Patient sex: M
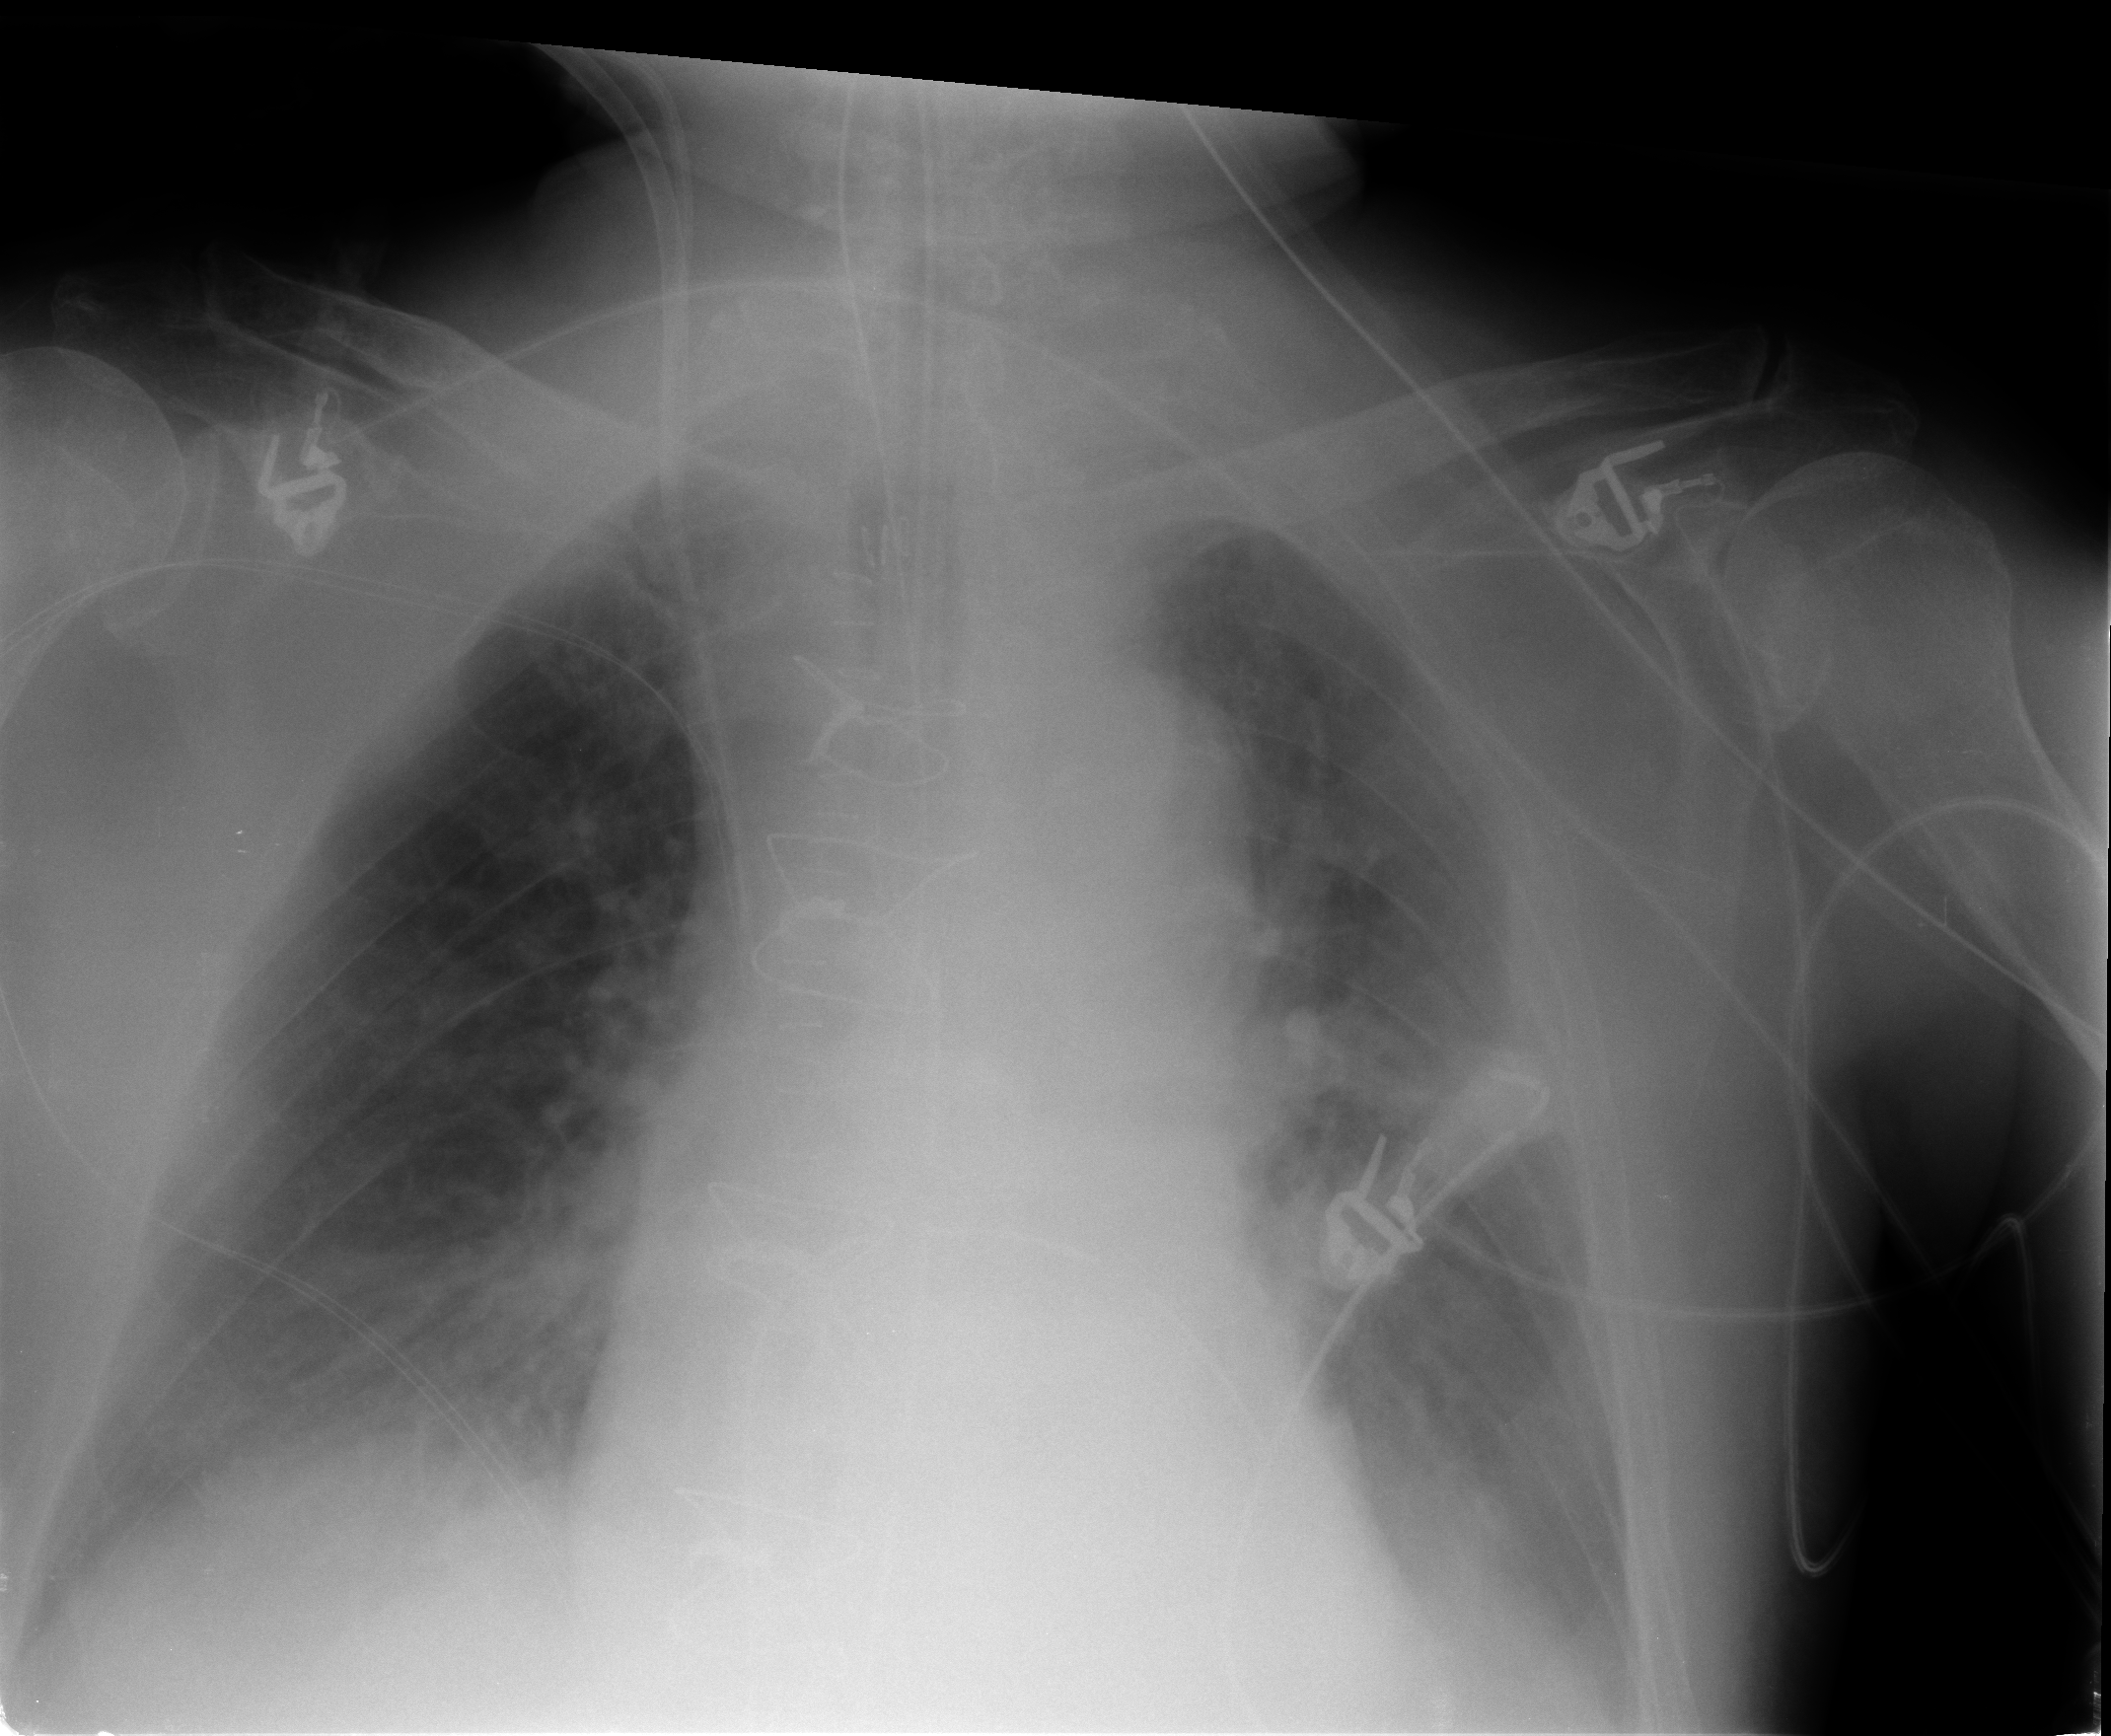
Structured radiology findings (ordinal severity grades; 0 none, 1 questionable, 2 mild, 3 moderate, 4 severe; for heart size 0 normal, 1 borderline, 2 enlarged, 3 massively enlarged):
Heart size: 0
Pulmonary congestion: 1
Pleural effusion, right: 2
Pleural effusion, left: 2
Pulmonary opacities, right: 1
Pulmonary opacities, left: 0
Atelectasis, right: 2
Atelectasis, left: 2